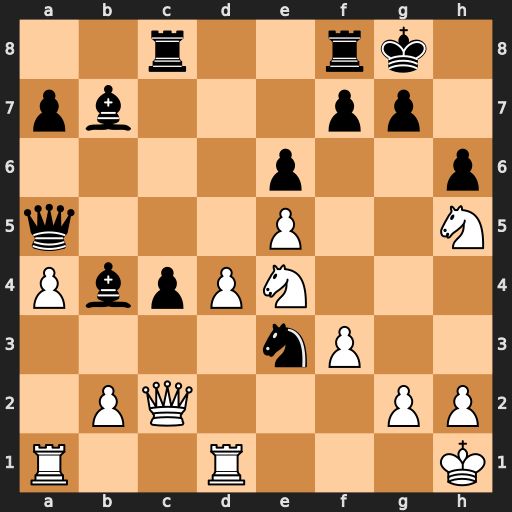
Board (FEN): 2r2rk1/pb3pp1/4p2p/q3P2N/PbpPN3/4nP2/1PQ3PP/R2R3K
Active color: w
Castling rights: -
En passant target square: -
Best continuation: Nef6+ gxf6 Nxf6+ Kg7 Qh7#